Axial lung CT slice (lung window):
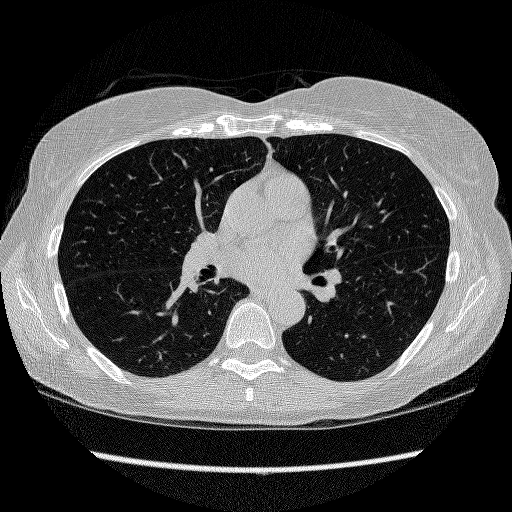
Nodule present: no